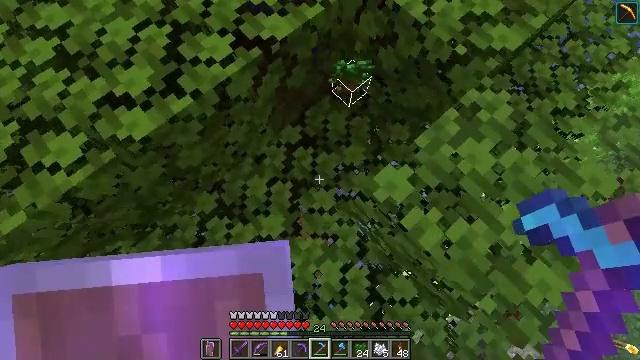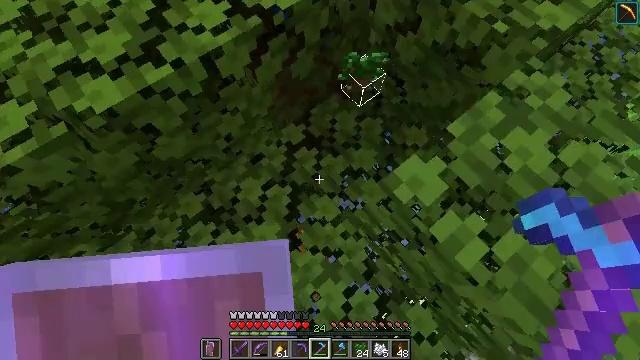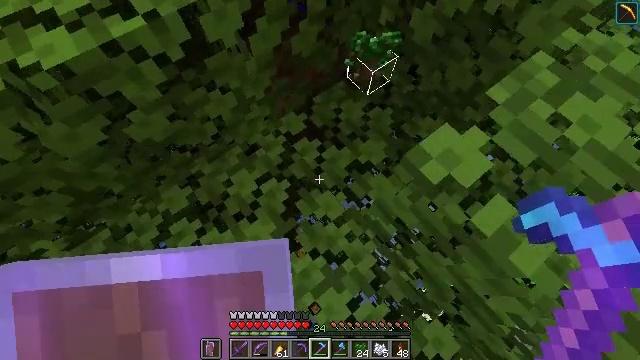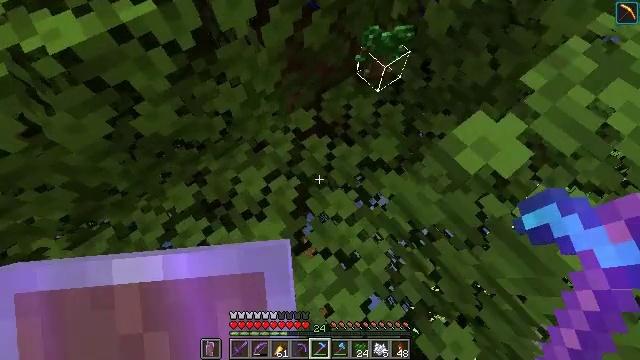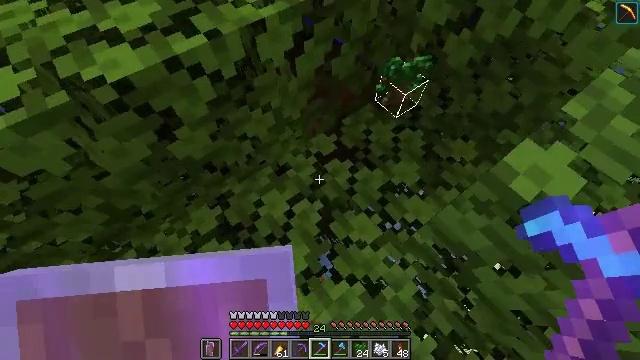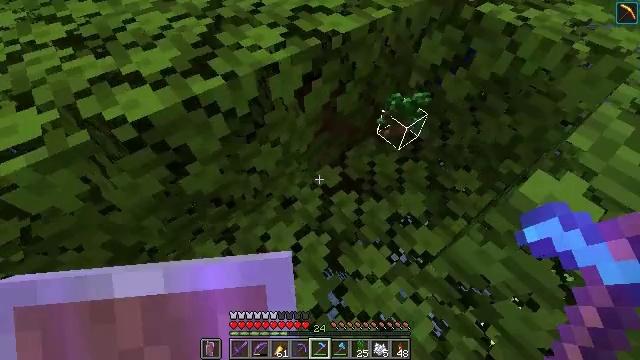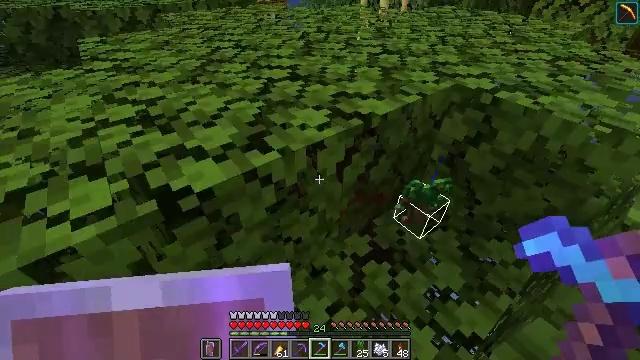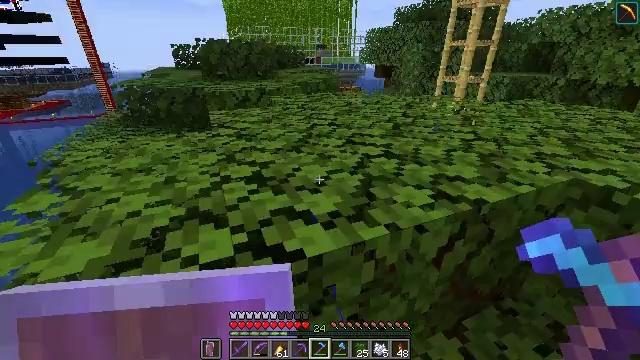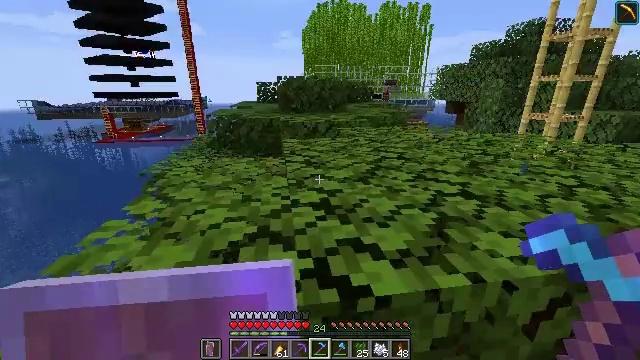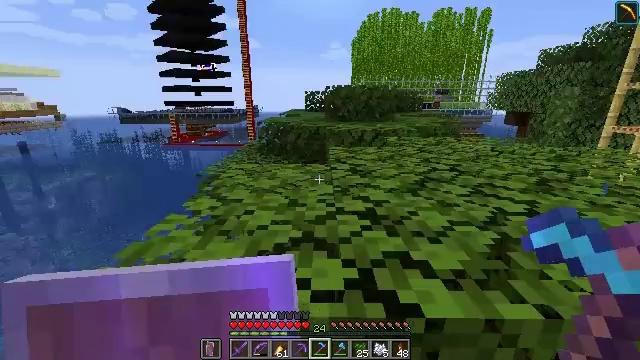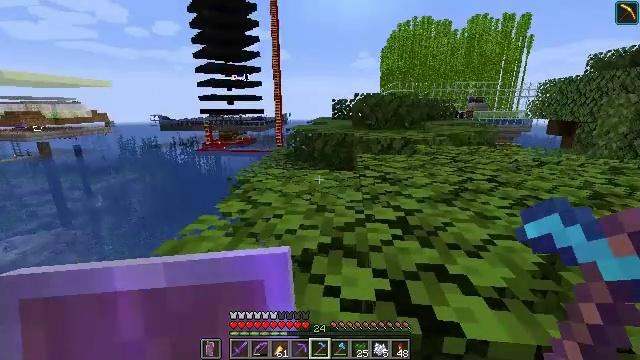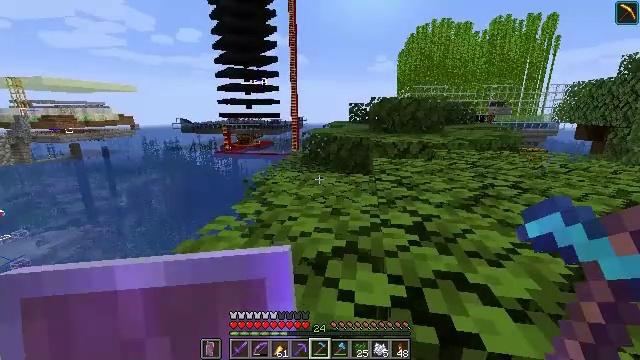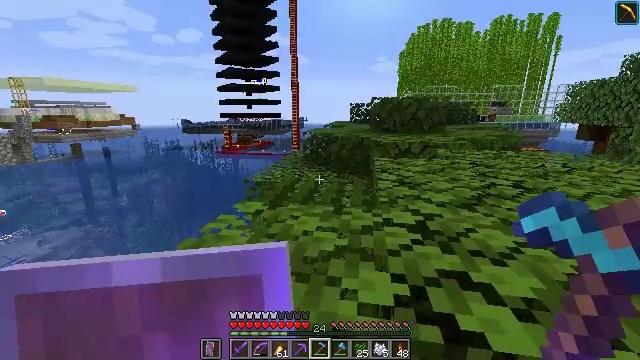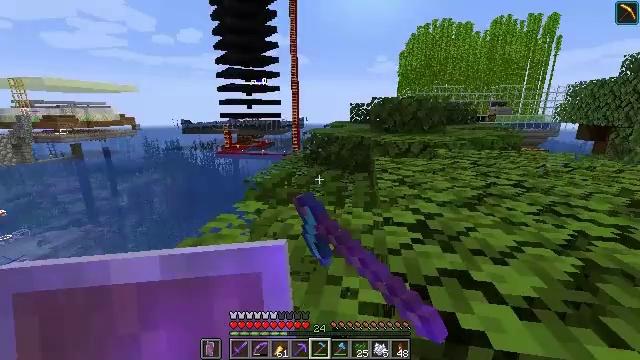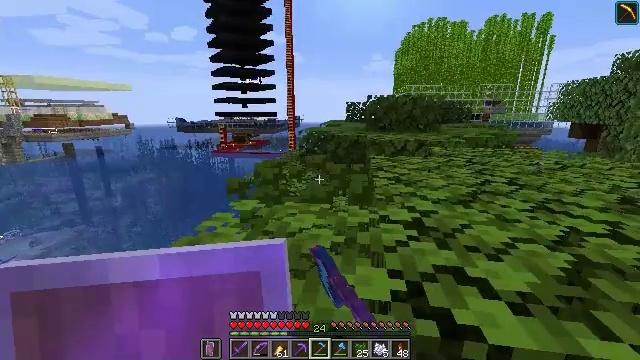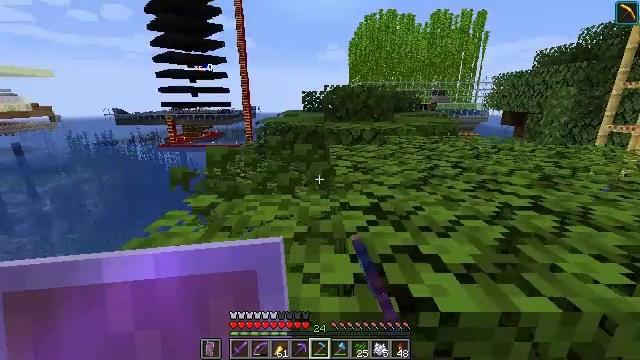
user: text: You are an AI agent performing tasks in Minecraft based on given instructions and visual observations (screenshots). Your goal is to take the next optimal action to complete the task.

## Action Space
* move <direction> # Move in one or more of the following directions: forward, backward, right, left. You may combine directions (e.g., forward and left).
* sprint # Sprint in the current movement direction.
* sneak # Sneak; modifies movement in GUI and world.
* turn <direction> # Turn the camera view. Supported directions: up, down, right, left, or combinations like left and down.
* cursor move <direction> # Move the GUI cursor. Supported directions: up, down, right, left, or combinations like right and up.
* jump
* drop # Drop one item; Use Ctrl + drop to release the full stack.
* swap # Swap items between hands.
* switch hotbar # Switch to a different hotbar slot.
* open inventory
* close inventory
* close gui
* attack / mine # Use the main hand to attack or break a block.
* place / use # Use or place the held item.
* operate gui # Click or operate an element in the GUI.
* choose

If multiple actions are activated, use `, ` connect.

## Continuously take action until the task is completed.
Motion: motion action
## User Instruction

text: Harvest dark oak leaves for decorative purposes.
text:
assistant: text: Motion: turn left and up
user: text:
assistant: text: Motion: turn left and up
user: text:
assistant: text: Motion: move left
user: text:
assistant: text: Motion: move left, turn up
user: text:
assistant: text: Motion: move left, turn right and up
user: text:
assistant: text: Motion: move left, turn up
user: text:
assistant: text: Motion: turn left and up
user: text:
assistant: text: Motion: turn left and up
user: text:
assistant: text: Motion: turn left and up
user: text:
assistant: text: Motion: turn left and up
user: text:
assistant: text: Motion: turn left
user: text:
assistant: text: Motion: attack / mine
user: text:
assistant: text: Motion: attack / mine
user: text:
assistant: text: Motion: attack / mine
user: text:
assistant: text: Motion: turn right and down, attack / mine
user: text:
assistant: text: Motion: turn right and down, attack / mine
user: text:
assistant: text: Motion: turn right, attack / mine
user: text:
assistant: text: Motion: turn right, attack / mine
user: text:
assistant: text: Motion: turn right and up, attack / mine
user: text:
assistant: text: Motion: turn right and up, attack / mine
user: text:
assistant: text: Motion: turn right and up, attack / mine
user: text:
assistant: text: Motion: turn right and up, attack / mine
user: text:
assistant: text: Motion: turn right, attack / mine
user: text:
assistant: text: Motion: turn right, attack / mine
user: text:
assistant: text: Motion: turn right and down, attack / mine
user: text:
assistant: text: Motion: turn right and down, attack / mine
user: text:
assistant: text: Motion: turn left and down, attack / mine
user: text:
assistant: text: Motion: turn left, attack / mine
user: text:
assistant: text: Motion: turn left, attack / mine
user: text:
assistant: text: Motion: turn right, attack / mine